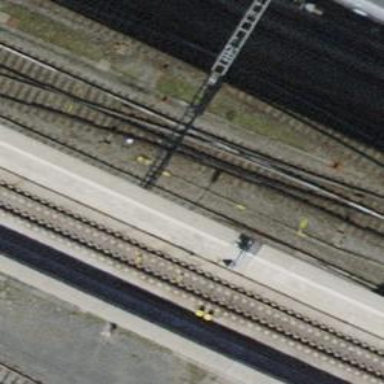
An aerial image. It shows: Rail yard with electrified rails and single track.